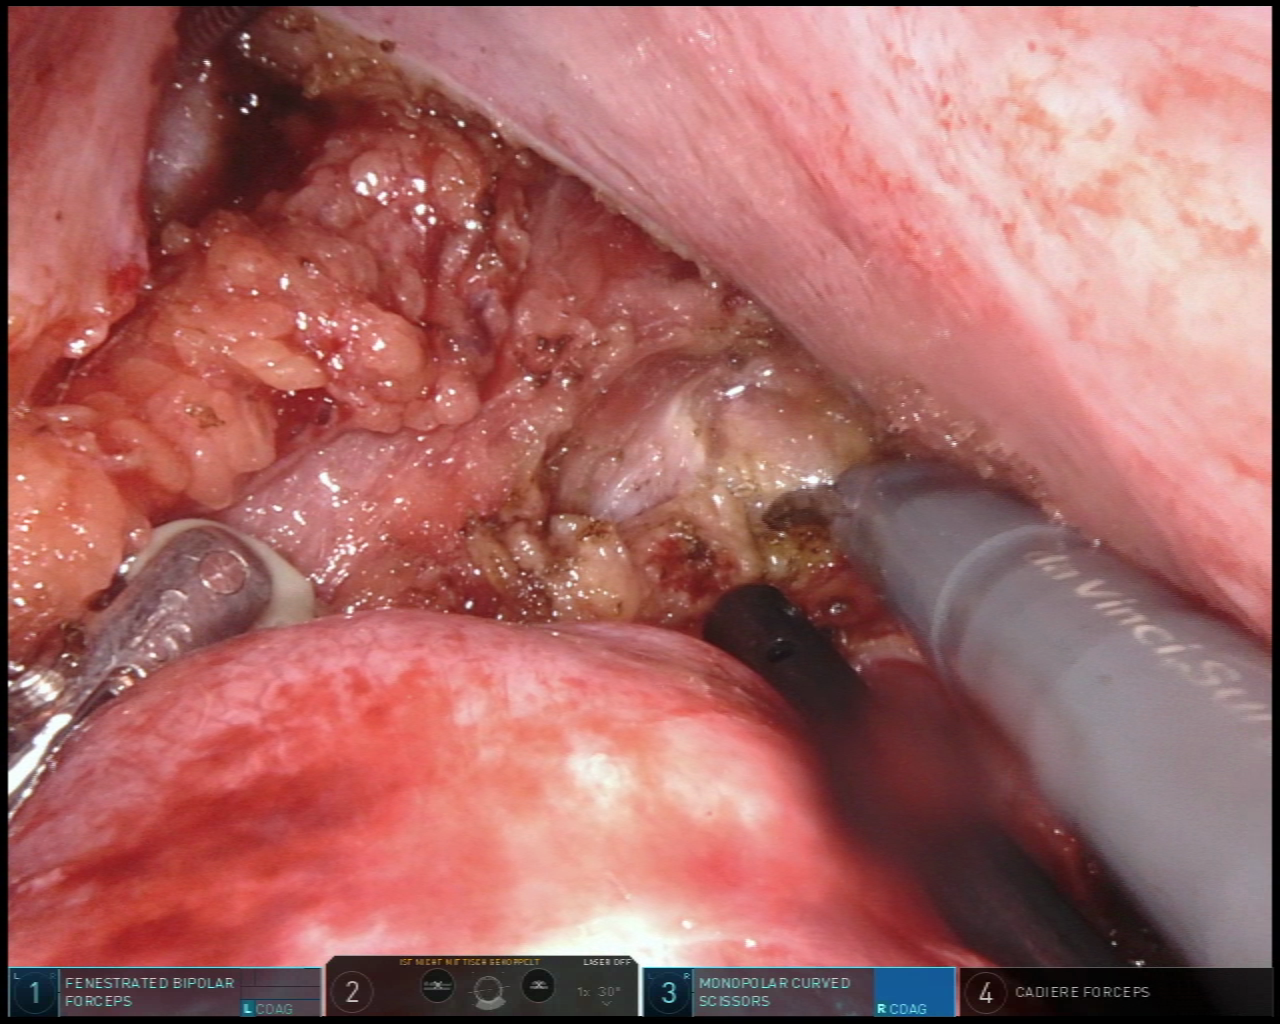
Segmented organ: vesicular_glands
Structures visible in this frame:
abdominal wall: no
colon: no
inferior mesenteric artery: no
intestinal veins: no
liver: no
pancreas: no
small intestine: no
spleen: no
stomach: no
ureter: no
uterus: no
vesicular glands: yes